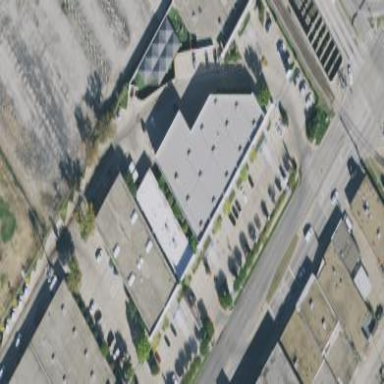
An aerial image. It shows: Commercial building.